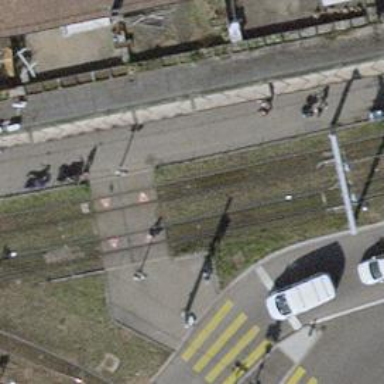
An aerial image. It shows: Railway crossing.